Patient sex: M
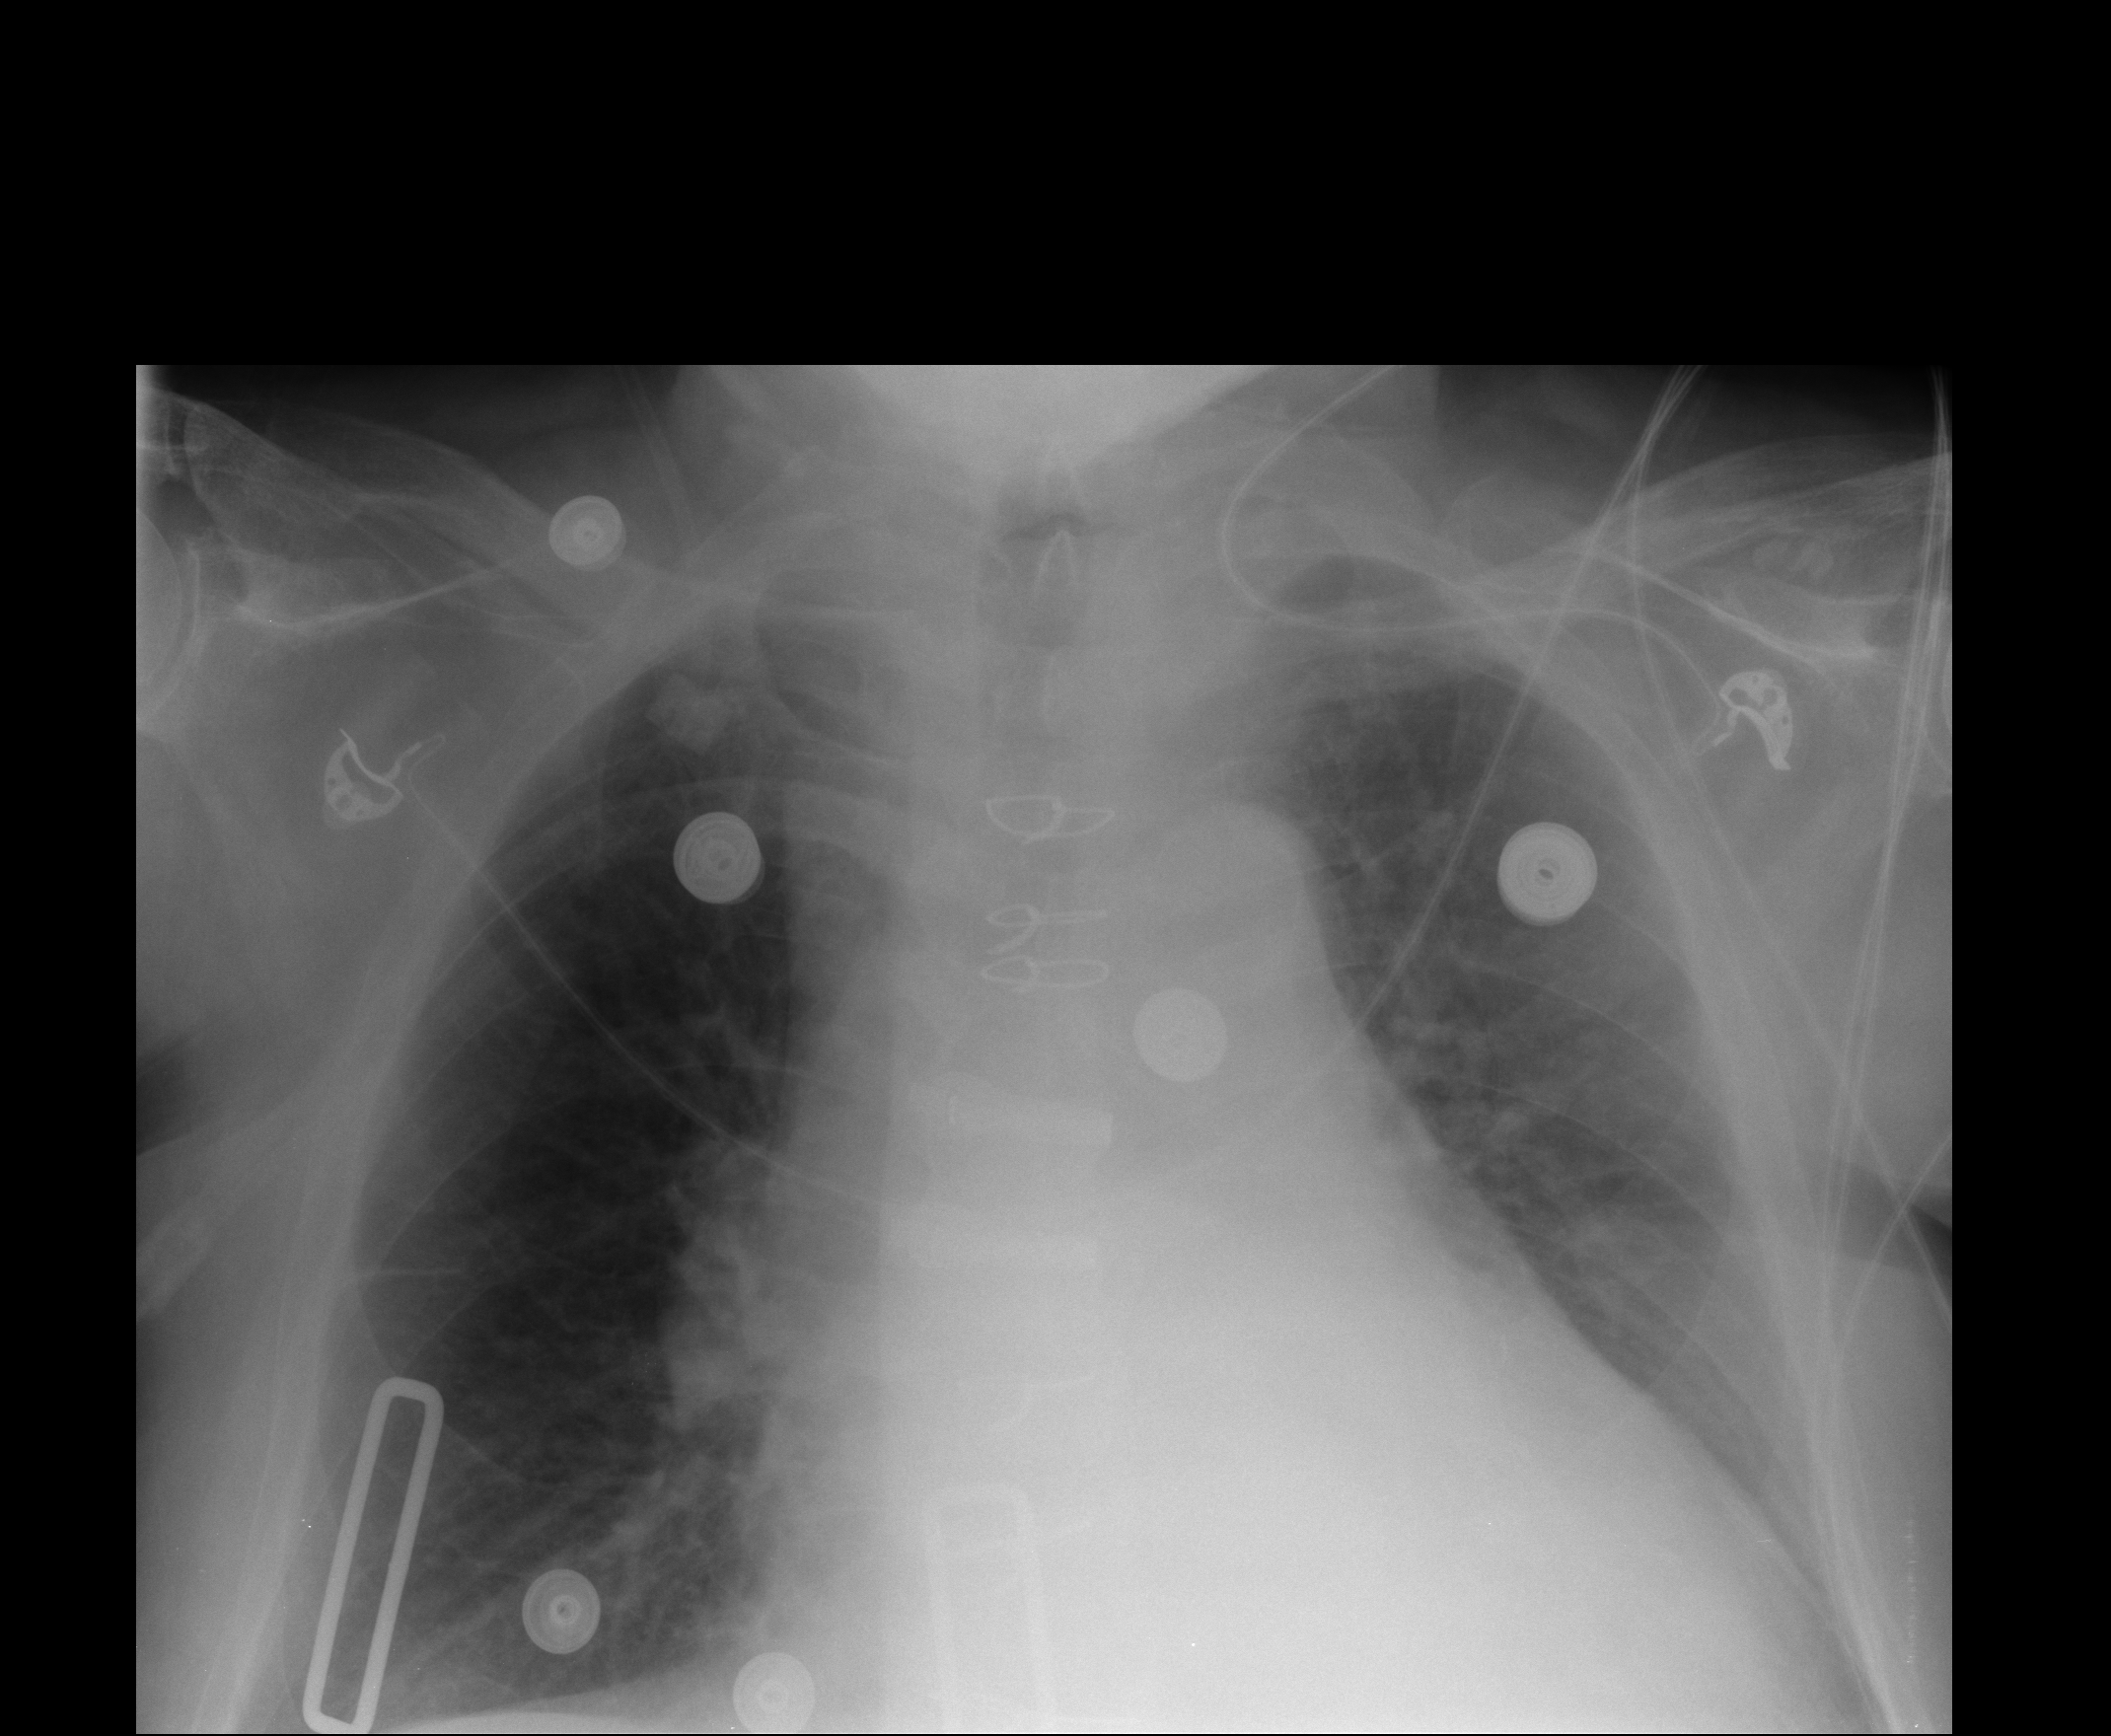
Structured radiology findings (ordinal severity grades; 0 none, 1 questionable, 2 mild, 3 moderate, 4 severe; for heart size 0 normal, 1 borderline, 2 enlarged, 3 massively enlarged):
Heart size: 3
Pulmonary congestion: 1
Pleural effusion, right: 0
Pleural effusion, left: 0
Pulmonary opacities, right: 0
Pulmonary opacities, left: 0
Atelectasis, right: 0
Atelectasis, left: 0